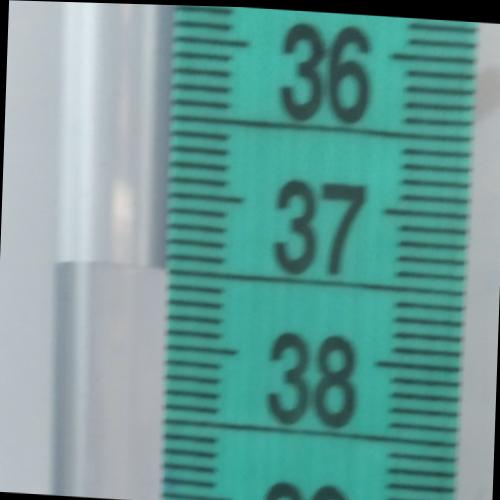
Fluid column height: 37.5 cm